Field crop: maize
Growth stage: 2
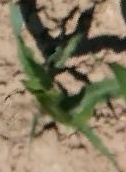
Species: maize